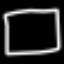
Label: square